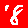
Digit: 8